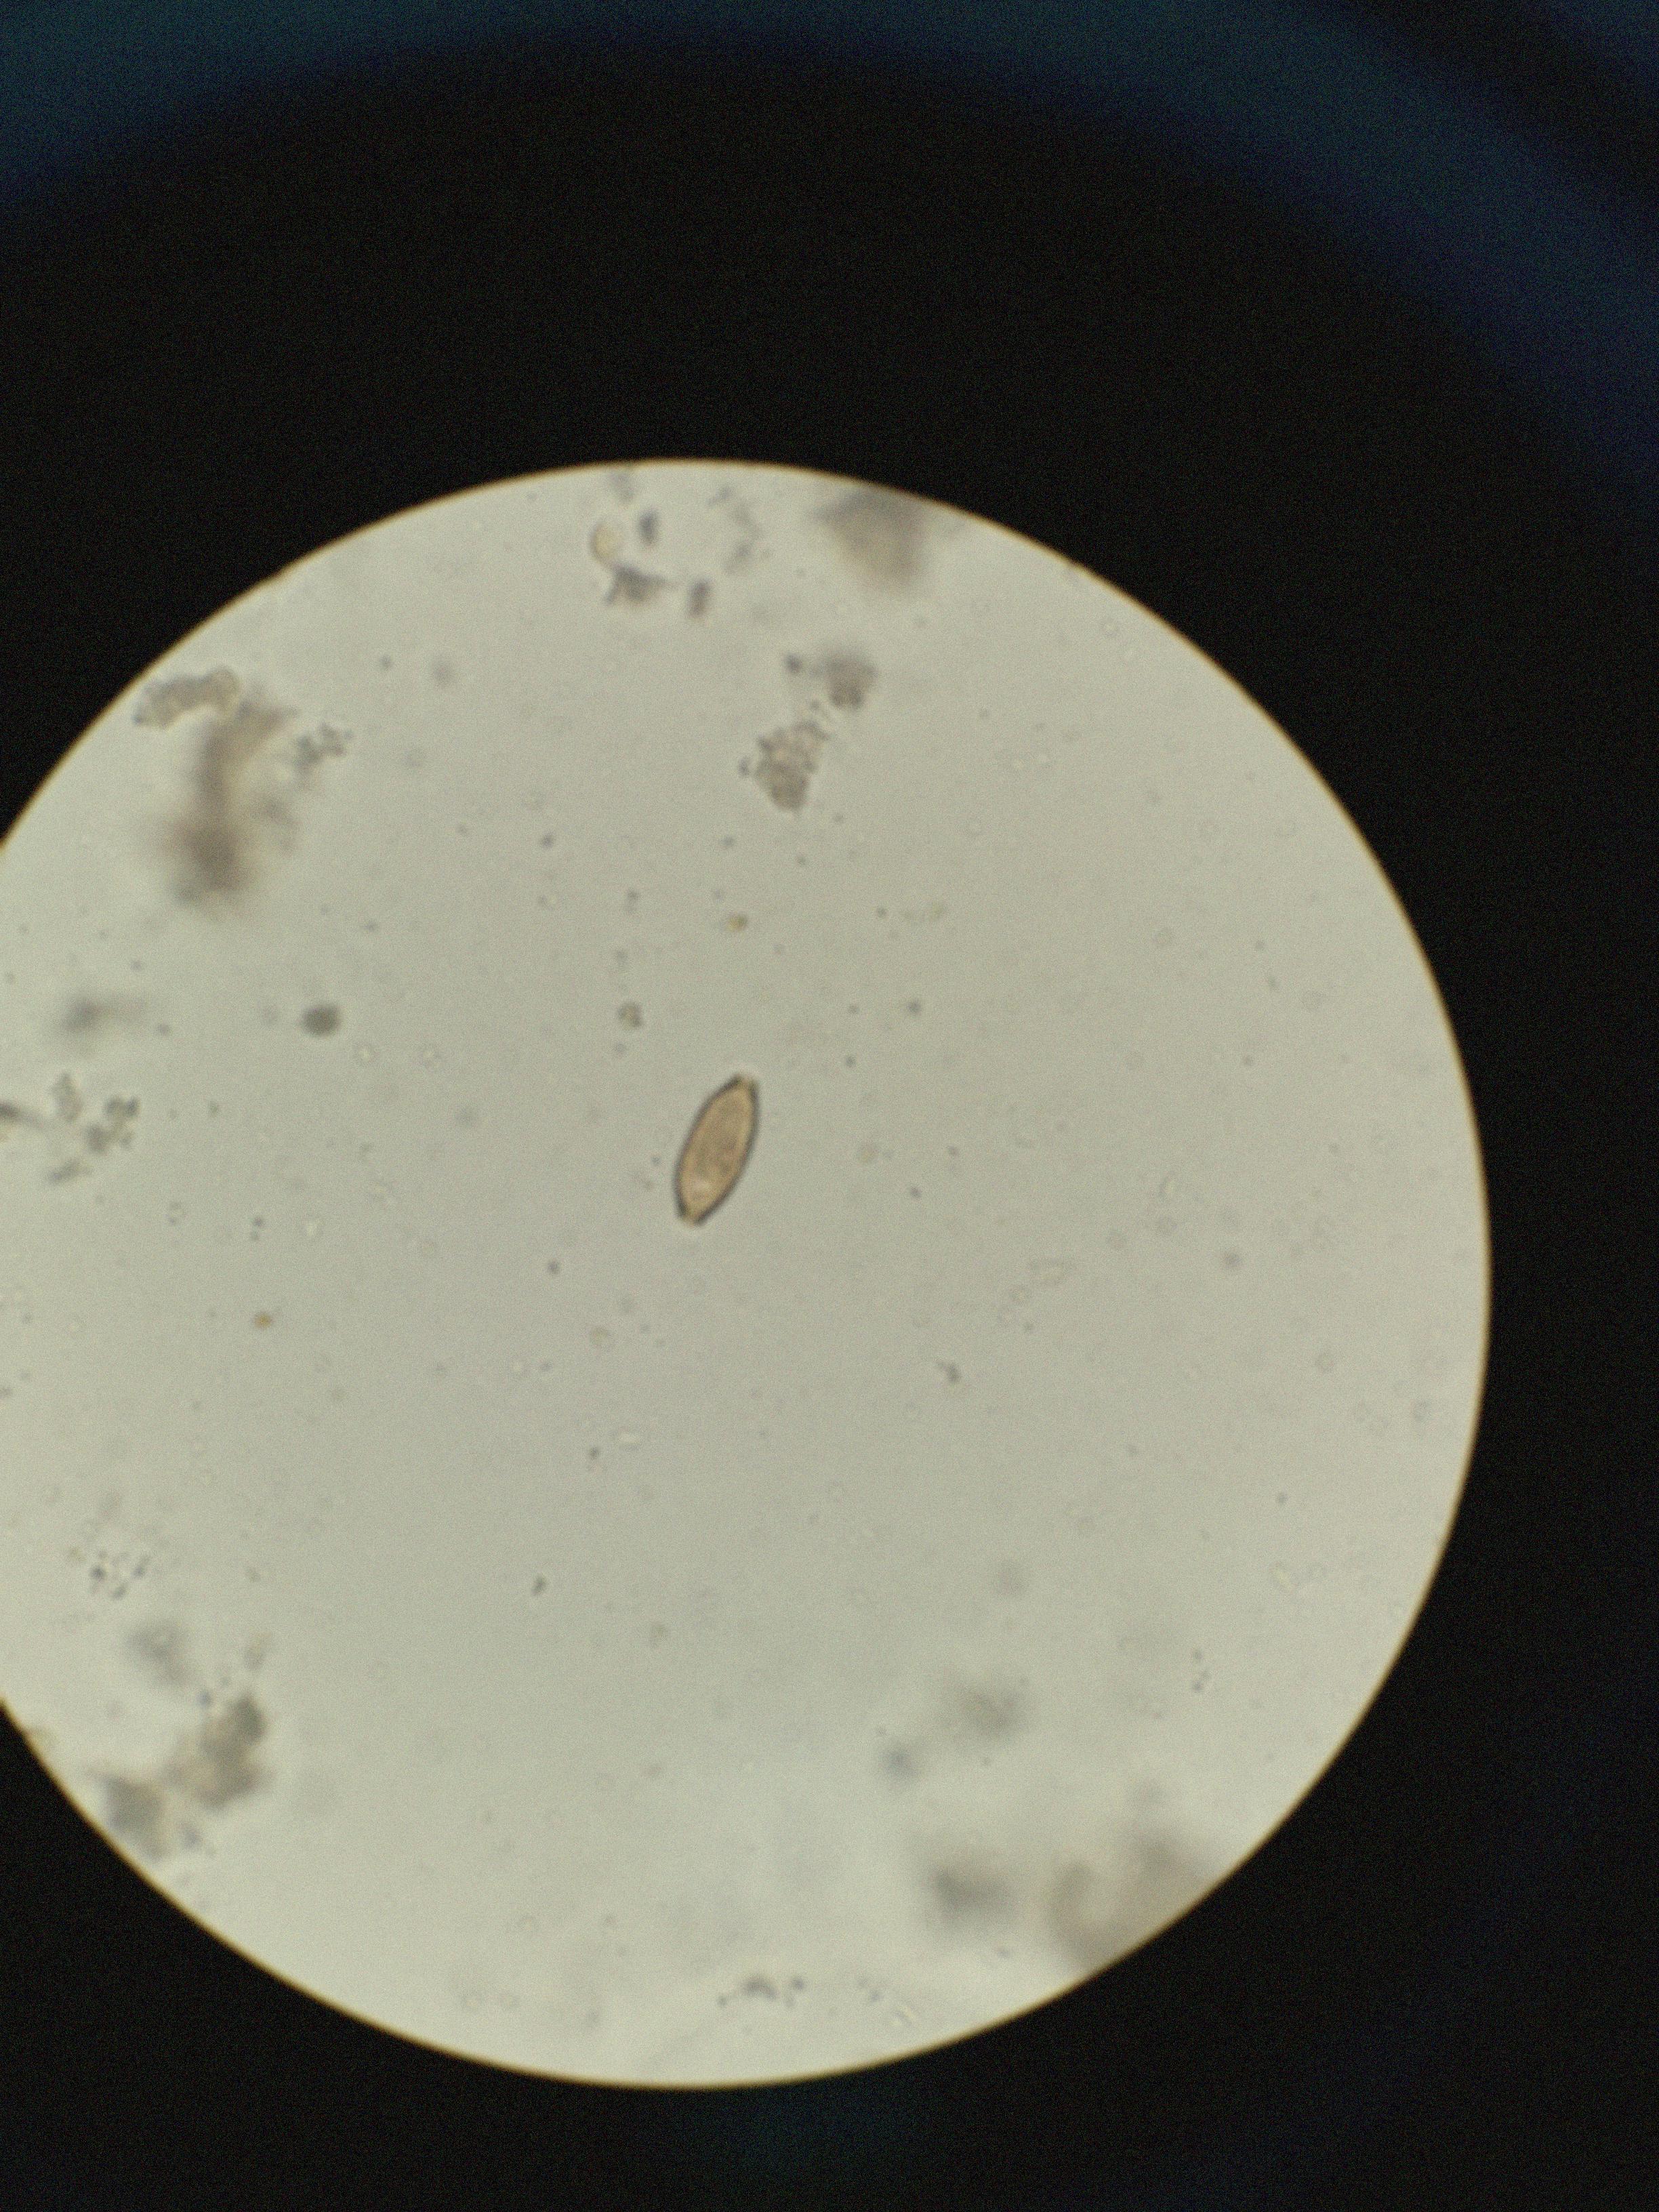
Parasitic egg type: Trichuris trichiura